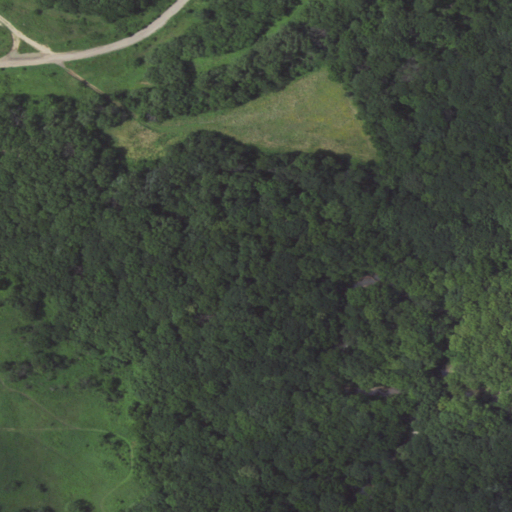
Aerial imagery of valley in Kansas named Deep Canyon containing deciduous forest, grassland, open development, and low intensity development